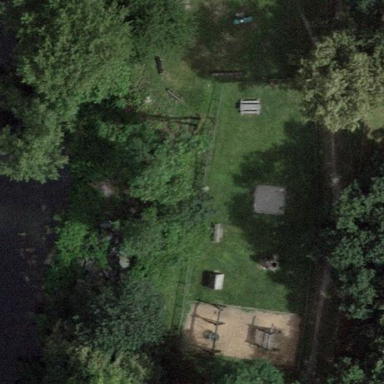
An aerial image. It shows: Playground area for leisure activities on the land.